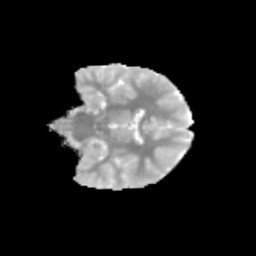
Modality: MD
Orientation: coronal
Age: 10
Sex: female
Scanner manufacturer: siemens
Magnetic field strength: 3 T
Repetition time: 3.8 s
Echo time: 0.07 s